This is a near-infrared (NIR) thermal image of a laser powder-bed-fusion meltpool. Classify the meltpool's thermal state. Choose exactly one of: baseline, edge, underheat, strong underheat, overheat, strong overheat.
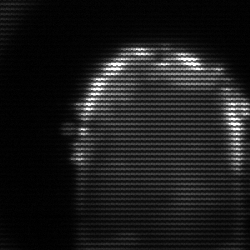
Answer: baseline